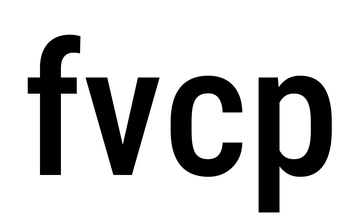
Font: Roboto_Condensed_Medium